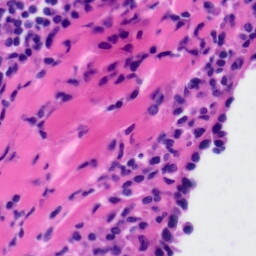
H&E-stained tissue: Tonsil